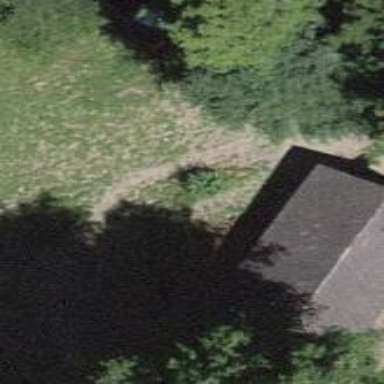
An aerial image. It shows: Farm auxiliary building.